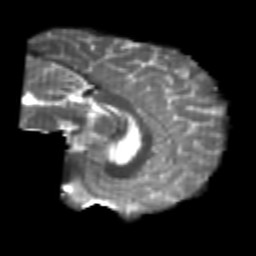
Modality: T2w
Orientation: sagittal
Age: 25
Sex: male
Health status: healthy
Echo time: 0.074 s